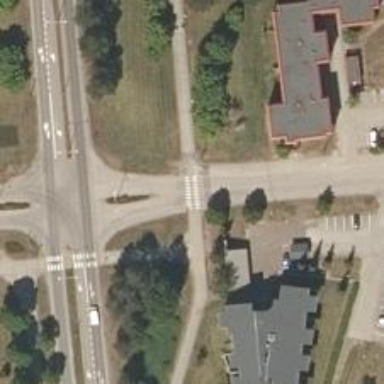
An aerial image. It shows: Asphalt cycleway featuring zebra crossing. The crossing is uncontrolled.